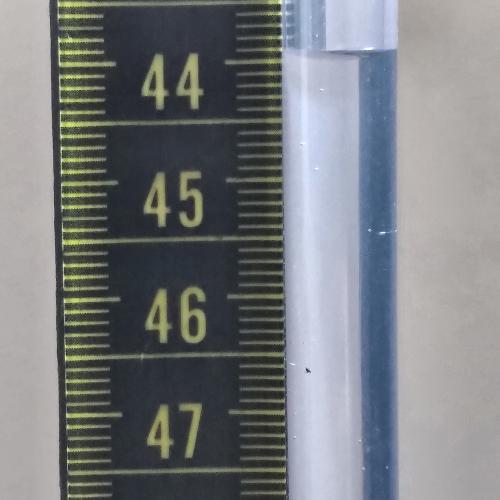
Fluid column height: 43.9 cm